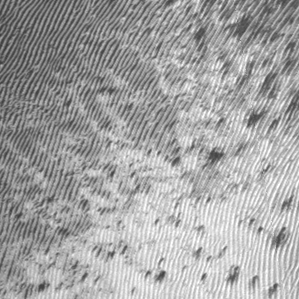
Label: frost